Question: I have created a 'SimpleDialog' in Flutter which shows all the list of country codes. Now I want some margin among all these items. Right now, these are tightly packed to each other.
This is how it looks:
]
'''
showDialog(
context: context,
builder: (BuildContext context) {
return SimpleDialog(
title: Text('Select Country'),
children: countries,
contentPadding: EdgeInsets.all(10),
insetPadding: EdgeInsets.all(10), );
});
'''
'''
var countries = [
Text("Afghanistan 93"),
Text("Albania 355"),
Text("Algeria 213"),
Text("American Samoa 1-684"),
Text("Andorra 376"),
Text("Angola 244"),
Text("Anguilla 1-264"),
Text("Antarctica 672"),
Text("Antigua and Barbuda 1-268"),
Text("Argentina 54"),
Text("Armenia 374"),
Text("Aruba 297"),
Text("Australia 61"),
Text("Austria 43"),
Text("Azerbaijan 994"),
Text("Bahamas 1-242"),
Text("Bahrain 973"),
Text("Bangladesh 880"),
Text("Barbados 1-246"),
Text("Belarus 375"),
Text("Belgium 32"),
Text("Belize 501"),
Text("Benin 229"),
Text("Bermuda 1-441"),
Text("Bhutan 975"),
Text("Bolivia 591"),
Text("Bosnia and Herzegovina 387"),
Text("Botswana 267"),
Text("Brazil 55"),
Text("British Indian Ocean Territory 246"),
Text("British Virgin Islands 1-284"),
Text("Brunei 673"),
Text("Bulgaria 359"),
Text("Burkina Faso 226"),
Text("Burundi 257"),
Text("Cambodia 855"),
Text("Cameroon 237"),
Text("Canada 1"),
Text("Cape Verde 238"),
Text("Cayman Islands 1-345"),
Text("Central African Republic 236"),
Text("Chad 235"),
Text("Chile 56"),
Text("China 86"),
Text("Christmas Island 61"),
Text("Cocos Islands 61"),
Text("Colombia 57"),
Text("Comoros 269"),
Text("Cook Islands 682"),
Text("Costa Rica 506"),
Text("Croatia 385"),
Text("Cuba 53"),
Text("Curacao 599"),
Text("Cyprus 357"),
Text("Czech Republic 420"),
Text("Democratic Republic of the Congo 243"),
Text("Denmark 45"),
Text("Djibouti 253"),
Text("Dominica 1-767"),
Text("Dominican Republic 1-809, 1-829, 1-849"),
Text("East Timor 670"),
Text("Ecuador 593"),
Text("Egypt 20"),
Text("El Salvador 503"),
Text("Equatorial Guinea 240"),
Text("Eritrea 291"),
Text("Estonia 372"),
Text("Ethiopia 251"),
Text("Falkland Islands 500"),
Text("Faroe Islands 298"),
Text("Fiji 679"),
Text("Finland 358"),
Text("France 33"),
Text("French Polynesia 689"),
Text("Gabon 241"),
Text("Gambia 220"),
Text("Georgia 995"),
Text("Germany 49"),
Text("Ghana 233"),
Text("Gibraltar 350"),
Text("Greece 30"),
Text("Greenland 299"),
Text("Grenada 1-473"),
Text("Guam 1-671"),
Text("Guatemala 502"),
Text("Guernsey 44-1481"),
Text("Guinea 224"),
Text("Guinea-Bissau 245"),
Text("Guyana 592"),
Text("Haiti 509"),
Text("Honduras 504"),
Text("Hong Kong 852"),
Text("Hungary 36"),
Text("Iceland 354"),
Text("India 91"),
Text("Indonesia 62"),
Text("Iran 98"),
Text("Iraq 964"),
Text("Ireland 353"),
Text("Isle of Man 44-1624"),
Text("Israel 972"),
Text("Italy 39"),
Text("Ivory Coast 225"),
Text("Jamaica 1-876"),
Text("Japan 81"),
Text("Jersey 44-1534"),
Text("Jordan 962"),
Text("Kazakhstan 7"),
Text("Kenya 254"),
Text("Kiribati 686"),
Text("Kosovo 383"),
Text("Kuwait 965"),
Text("Kyrgyzstan 996"),
Text("Laos 856"),
Text("Latvia 371"),
Text("Lebanon 961"),
Text("Lesotho 266"),
Text("Liberia 231"),
Text("Libya 218"),
Text("Liechtenstein 423"),
Text("Lithuania 370"),
Text("Luxembourg 352"),
Text("Macau 853"),
Text("Macedonia 389"),
Text("Madagascar 261"),
Text("Malawi 265"),
Text("Malaysia 60"),
Text("Maldives 960"),
Text("Mali 223"),
Text("Malta 356"),
Text("Marshall Islands 692"),
Text("Mauritania 222"),
Text("Mauritius 230"),
Text("Mayotte 262"),
Text("Mexico 52"),
Text("Micronesia 691"),
Text("Moldova 373"),
Text("Monaco 377"),
Text("Mongolia 976"),
Text("Montenegro 382"),
Text("Montserrat 1-664"),
Text("Morocco 212"),
Text("Mozambique 258"),
Text("Myanmar 95"),
Text("Namibia 264"),
Text("Nauru 674"),
Text("Nepal 977"),
Text("Netherlands 31"),
Text("Netherlands Antilles 599"),
Text("New Caledonia 687"),
Text("New Zealand 64"),
Text("Nicaragua 505"),
Text("Niger 227"),
Text("Nigeria 234"),
Text("Niue 683"),
Text("North Korea 850"),
Text("Northern Mariana Islands 1-670"),
Text("Norway 47"),
Text("Oman 968"),
Text("Pakistan 92"),
Text("Palau 680"),
Text("Palestine 970"),
Text("Panama 507"),
Text("Papua New Guinea 675"),
Text("Paraguay 595"),
Text("Peru 51"),
Text("Philippines 63"),
Text("Pitcairn 64"),
Text("Poland 48"),
Text("Portugal 351"),
Text("Puerto Rico 1-787, 1-939"),
Text("Qatar 974"),
Text("Republic of the Congo 242"),
Text("Reunion 262"),
Text("Romania 40"),
Text("Russia 7"),
Text("Rwanda 250"),
Text("Saint Barthelemy 590"),
Text("Saint Helena 290"),
Text("Saint Kitts and Nevis 1-869"),
Text("Saint Lucia 1-758"),
Text("Saint Martin 590"),
Text("Saint Pierre and Miquelon 508"),
Text("Saint Vincent and the Grenadines 1-784"),
Text("Samoa 685"),
Text("San Marino 378"),
Text("Sao Tome and Principe 239"),
Text("Saudi Arabia 966"),
Text("Senegal 221"),
Text("Serbia 381"),
Text("Seychelles 248"),
Text("Sierra Leone 232"),
Text("Singapore 65"),
Text("Sint Maarten 1-721"),
Text("Slovakia 421"),
Text("Slovenia 386"),
Text("Solomon Islands 677"),
Text("Somalia 252"),
Text("South Africa 27"),
Text("South Korea 82"),
Text("South Sudan 211"),
Text("Spain 34"),
Text("Sri Lanka 94"),
Text("Sudan 249"),
Text("Suriname 597"),
Text("Svalbard and Jan Mayen 47"),
Text("Swaziland 268"),
Text("Sweden 46"),
Text("Switzerland 41"),
Text("Syria 963"),
Text("Taiwan 886"),
Text("Tajikistan 992"),
Text("Tanzania 255"),
Text("Thailand 66"),
Text("Togo 228"),
Text("Tokelau 690"),
Text("Tonga 676"),
Text("Trinidad and Tobago 1-868"),
Text("Tunisia 216"),
Text("Turkey 90"),
Text("Turkmenistan 993"),
Text("Turks and Caicos Islands 1-649"),
Text("Tuvalu 688"),
Text("U.S. Virgin Islands 1-340"),
Text("Uganda 256"),
Text("Ukraine 380"),
Text("United Arab Emirates 971"),
Text("United Kingdom 44"),
Text("United States 1"),
Text("Uruguay 598"),
Text("Uzbekistan 998"),
Text("Vanuatu 678"),
Text("Vatican 379"),
Text("Venezuela 58"),
Text("Vietnam 84"),
Text("Wallis and Futuna 681"),
Text("Western Sahara 212"),
Text("Yemen 967"),
Text("Zambia 260"),
Text("Zimbabwe 263")
];
'''
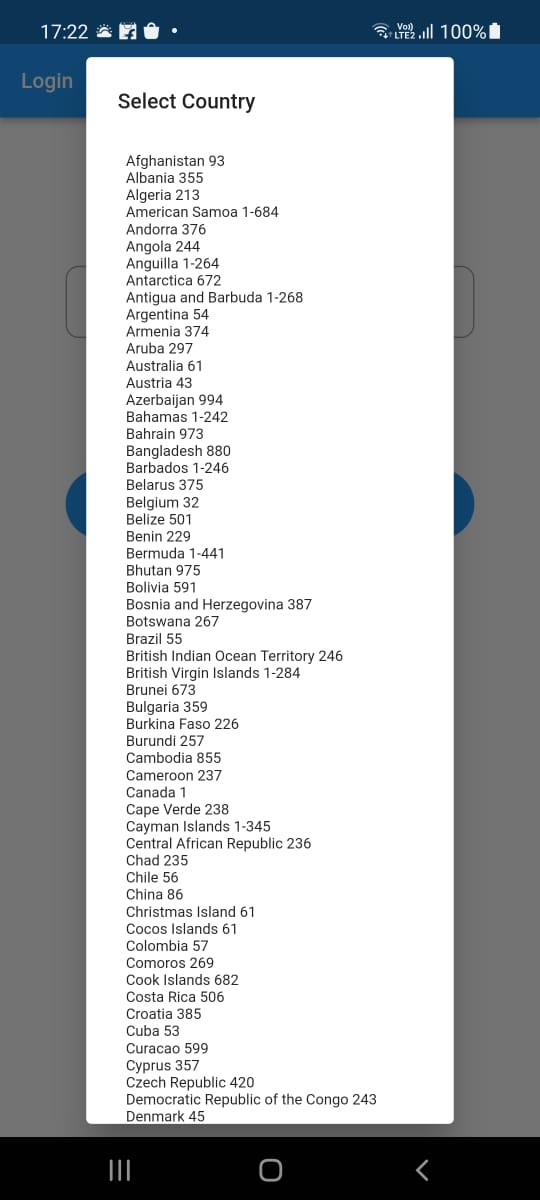
Answer: You can create widget and pass country name on it
'''
Widget getCountryName(String name){
return
Padding(
padding: const EdgeInsets.all(10),
child:Text(name),
);
}
var countries = [
getCountryName("Afghanistan 93"),
getCountryName("Albania 355"),
]
'''